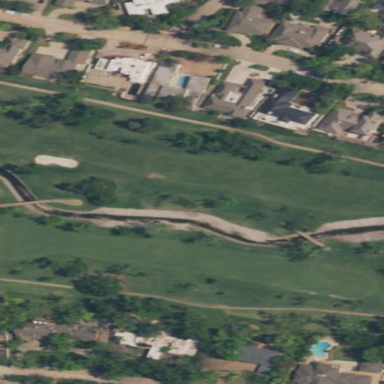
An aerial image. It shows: Grassy area designated as golf fairway.